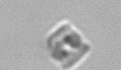
Label: Bacillariophyceae_morphotype1